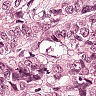
Metastatic tissue present: yes